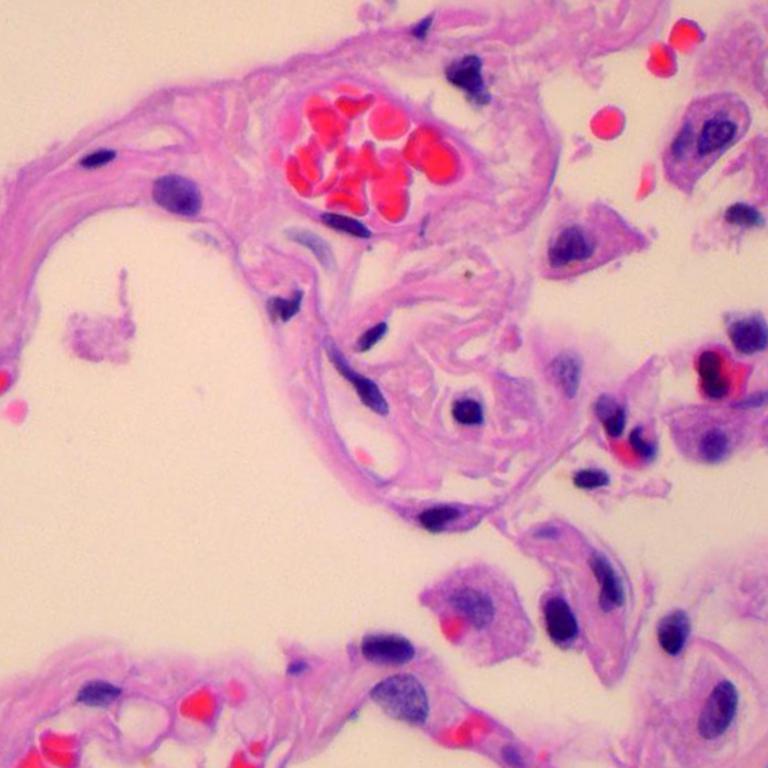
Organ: lung
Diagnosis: benign